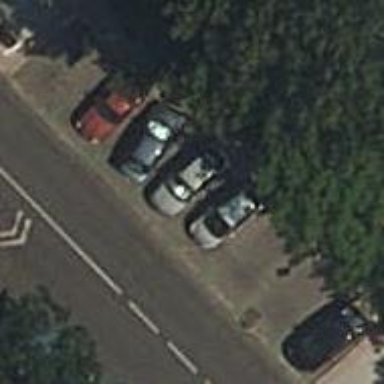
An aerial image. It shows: Parking area with surface.